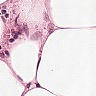
Metastatic tissue present: no